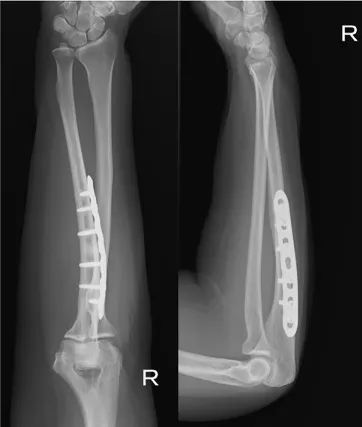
(C) Radiograph 2 years after surgery.
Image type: radiology (x_ray)